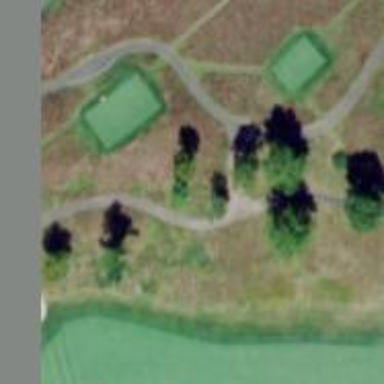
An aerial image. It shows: Path for both roads and golfers.